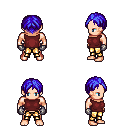
a pixel art fantasy rpg character, male body template, human, light skin, maroon sleeveless shirt, gold greaves, blue parted hairstyle, metal gloves, four views (front, back, left, right), 2x2 character sprite sheet, small pixel art, hard edges, no anti-aliasing